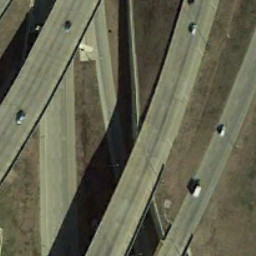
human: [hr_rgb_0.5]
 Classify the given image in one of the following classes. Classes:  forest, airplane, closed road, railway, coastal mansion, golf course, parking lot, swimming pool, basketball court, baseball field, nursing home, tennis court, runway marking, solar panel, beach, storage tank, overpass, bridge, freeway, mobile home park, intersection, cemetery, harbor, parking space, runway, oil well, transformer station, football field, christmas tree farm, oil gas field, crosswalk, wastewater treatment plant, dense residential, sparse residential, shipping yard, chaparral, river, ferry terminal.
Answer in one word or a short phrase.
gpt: overpass